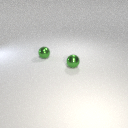
small green metal sphere in front of small green metal sphere